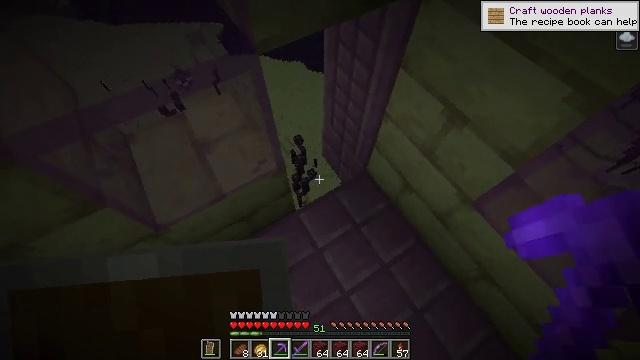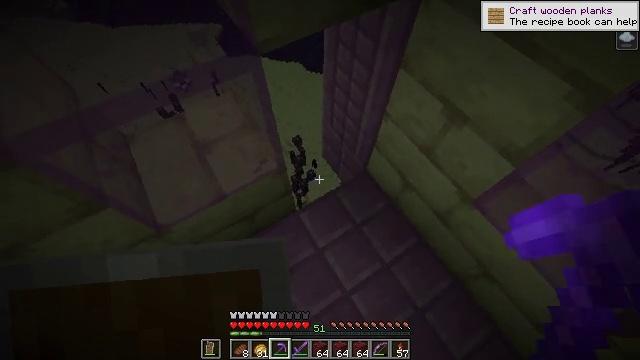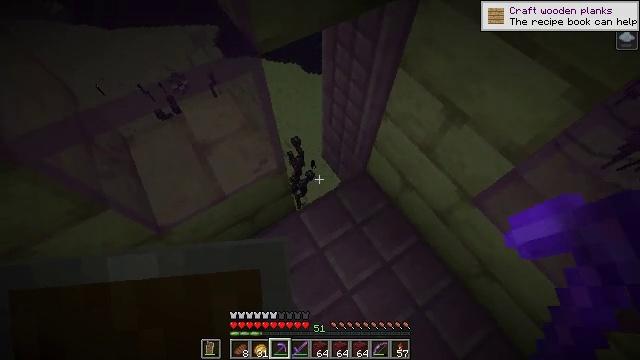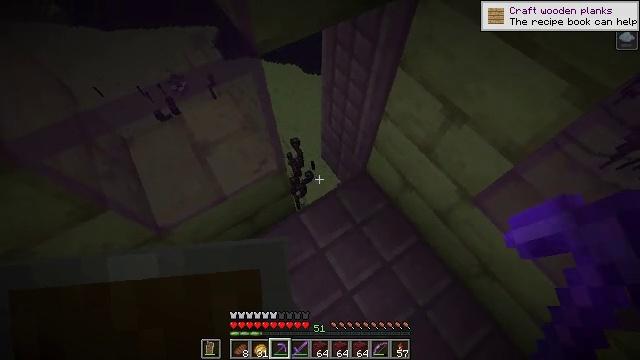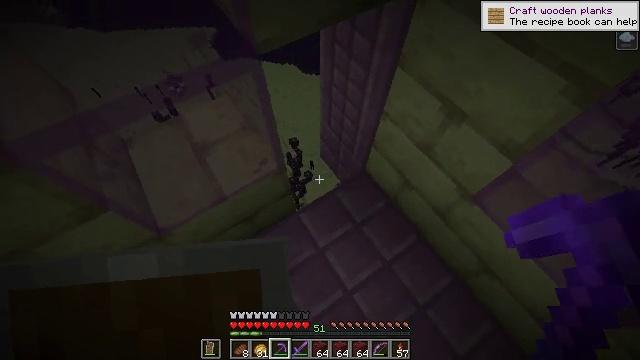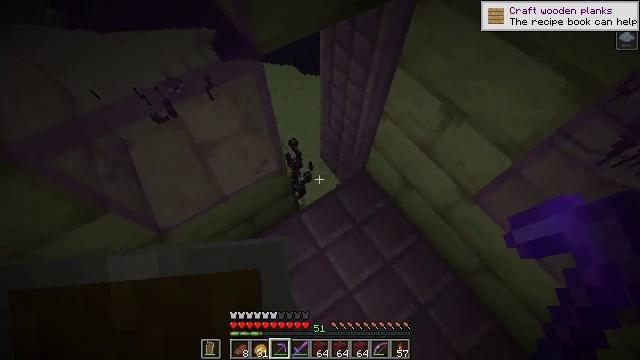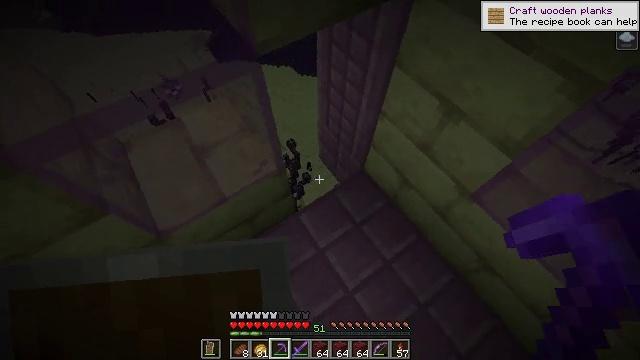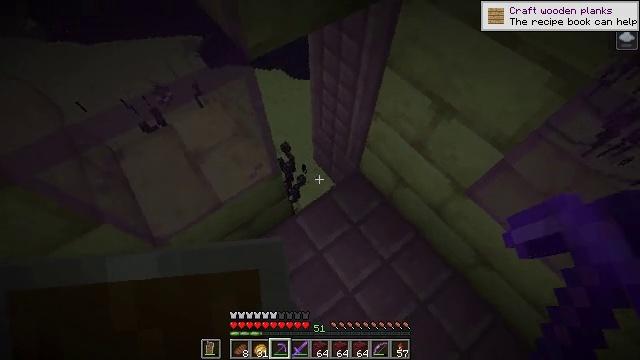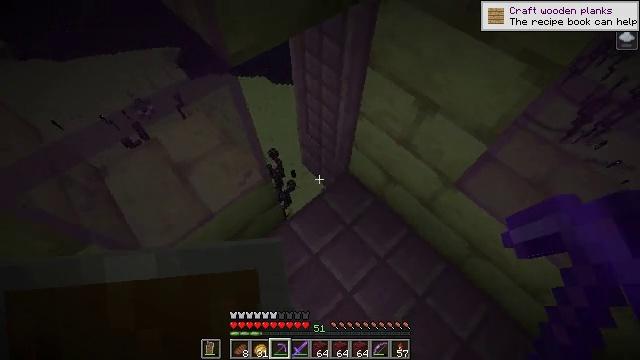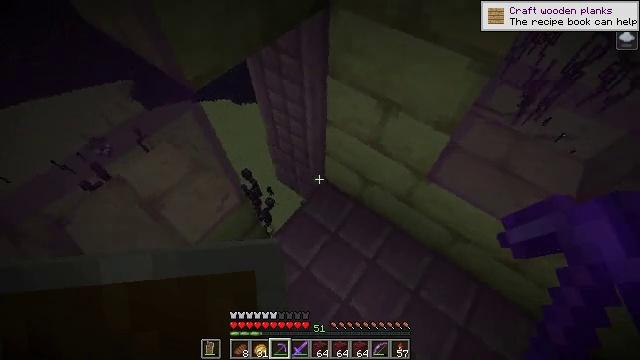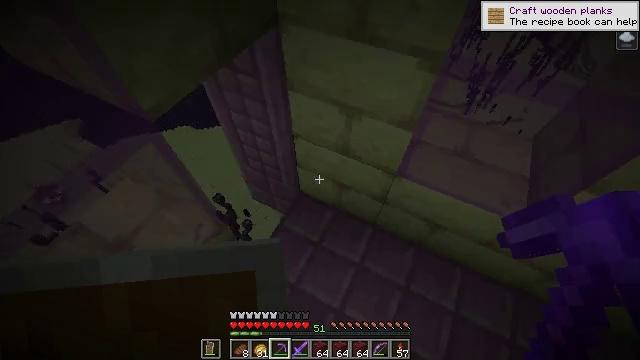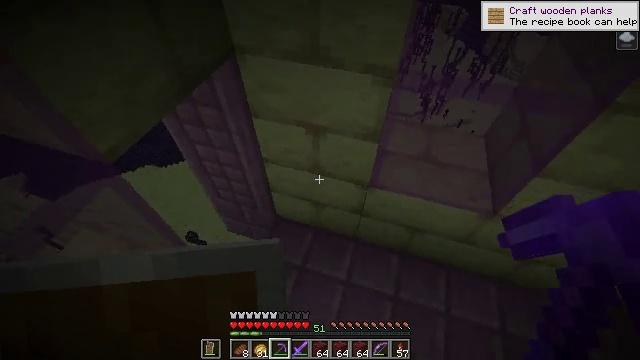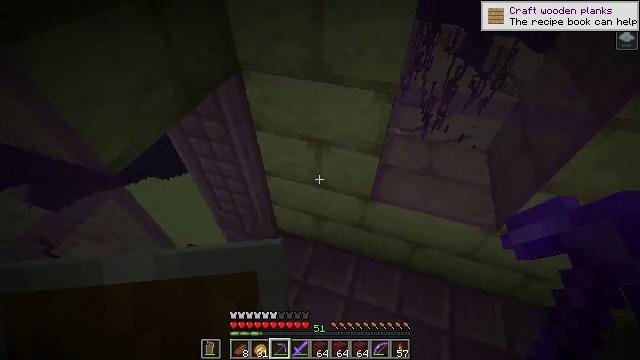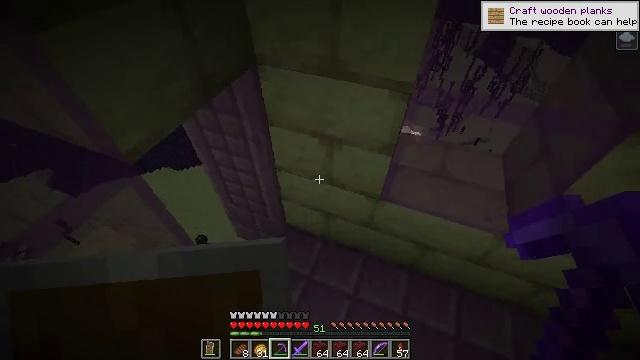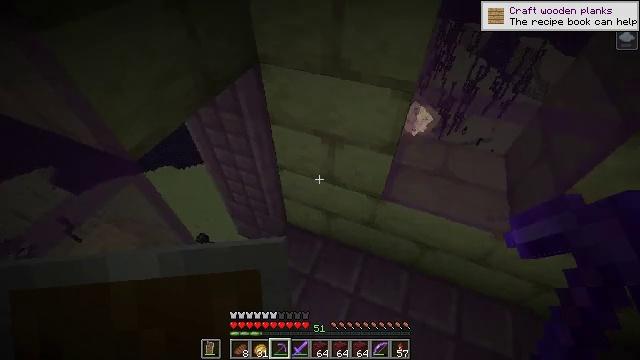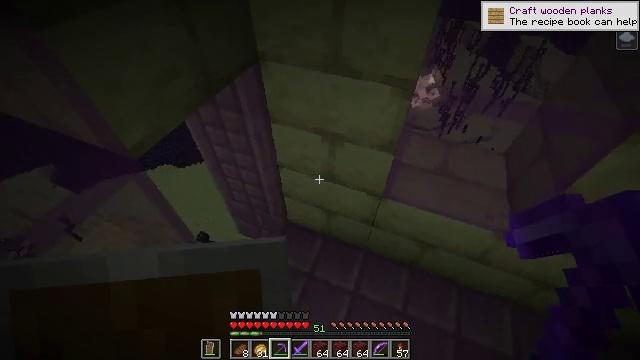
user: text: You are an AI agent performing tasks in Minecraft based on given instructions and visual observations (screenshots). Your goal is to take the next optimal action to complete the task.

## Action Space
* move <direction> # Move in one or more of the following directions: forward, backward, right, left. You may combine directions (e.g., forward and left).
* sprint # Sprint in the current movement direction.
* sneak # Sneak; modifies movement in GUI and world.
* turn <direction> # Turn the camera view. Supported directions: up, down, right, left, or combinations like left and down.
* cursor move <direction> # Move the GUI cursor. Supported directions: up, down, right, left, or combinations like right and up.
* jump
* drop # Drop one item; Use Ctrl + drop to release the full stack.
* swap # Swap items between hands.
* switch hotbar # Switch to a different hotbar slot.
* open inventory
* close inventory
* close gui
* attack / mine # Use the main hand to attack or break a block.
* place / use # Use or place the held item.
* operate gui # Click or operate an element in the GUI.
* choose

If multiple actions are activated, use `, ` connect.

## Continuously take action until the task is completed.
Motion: motion action
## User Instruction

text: Retrieve end stone bricks from the end.
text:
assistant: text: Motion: no_op
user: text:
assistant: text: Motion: no_op
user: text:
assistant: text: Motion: no_op
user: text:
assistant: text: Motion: no_op
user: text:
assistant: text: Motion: no_op
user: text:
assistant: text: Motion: no_op
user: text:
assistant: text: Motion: turn right
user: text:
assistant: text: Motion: turn right
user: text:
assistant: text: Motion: turn right and up
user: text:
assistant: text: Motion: turn right and up
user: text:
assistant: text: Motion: turn right and up
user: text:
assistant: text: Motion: turn up
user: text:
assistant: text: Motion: turn left
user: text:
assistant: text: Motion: no_op
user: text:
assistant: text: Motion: no_op
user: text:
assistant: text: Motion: no_op
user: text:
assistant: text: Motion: turn right and down
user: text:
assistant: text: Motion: turn right and up
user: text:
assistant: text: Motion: turn right and up
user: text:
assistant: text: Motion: turn right and up
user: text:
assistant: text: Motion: turn right and up
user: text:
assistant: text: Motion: no_op
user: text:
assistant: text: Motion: no_op
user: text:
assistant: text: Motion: no_op
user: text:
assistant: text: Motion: turn left
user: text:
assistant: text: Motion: turn left and down
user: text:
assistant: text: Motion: turn left
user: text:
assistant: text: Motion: turn left
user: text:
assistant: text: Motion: no_op
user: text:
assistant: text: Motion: no_op